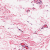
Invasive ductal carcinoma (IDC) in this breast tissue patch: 0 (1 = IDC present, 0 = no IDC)